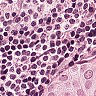
Metastatic tissue present: no